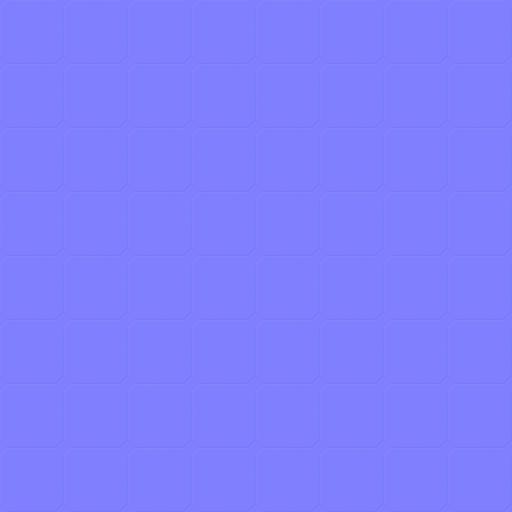
cell panel solar sun